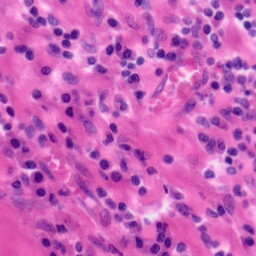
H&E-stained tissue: Tonsil